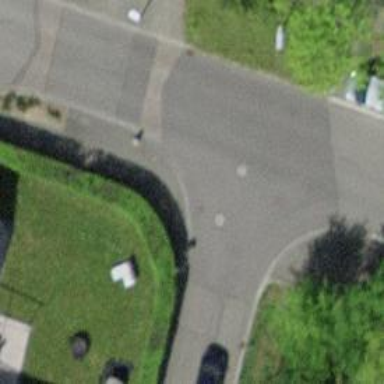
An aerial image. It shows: Residential road with opposite cycleway.